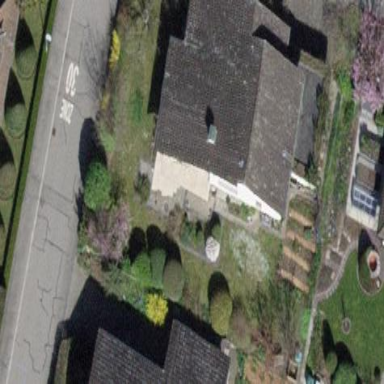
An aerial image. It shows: Building with tiled roof.